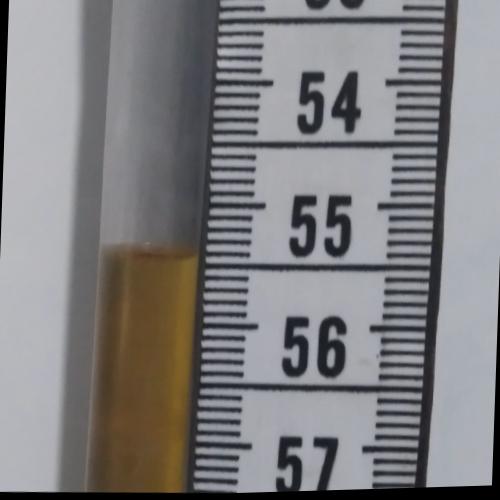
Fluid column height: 55.4 cm